Field crop: maize
Growth stage: 2
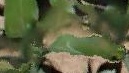
Species: maize